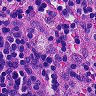
Metastatic tissue present: no